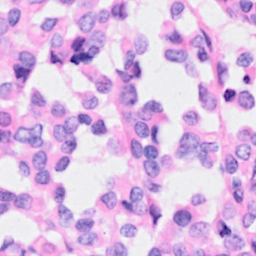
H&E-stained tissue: Breast